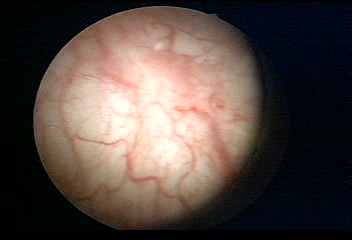
Modality: WLC
Class: Normal mucosa
Bladder cancer association: No